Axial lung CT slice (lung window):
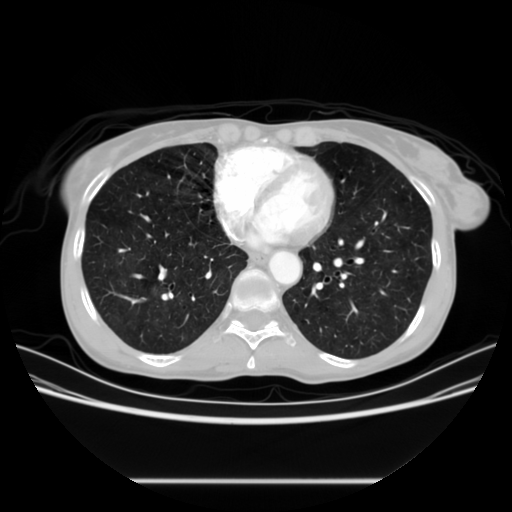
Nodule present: no